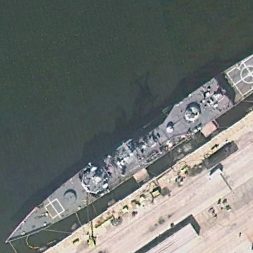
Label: Ticonderoga-class_cruiser